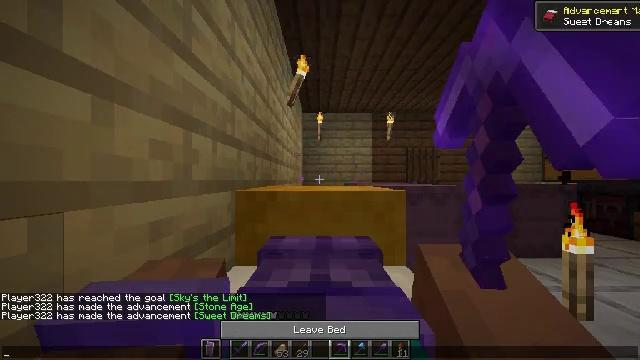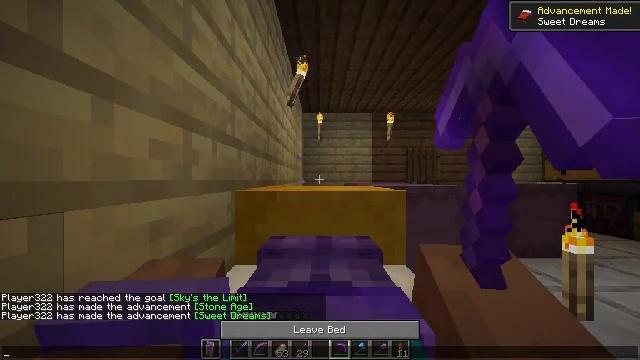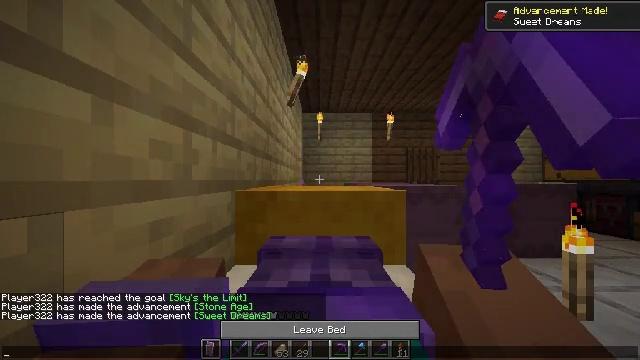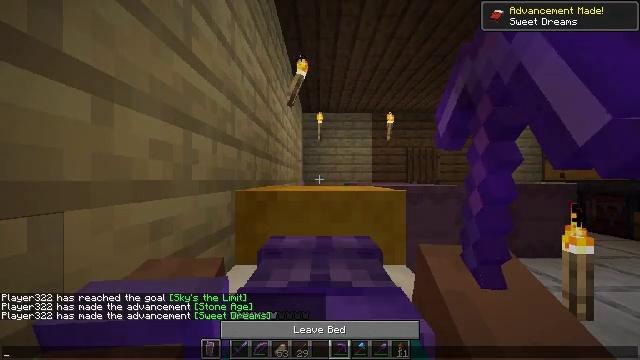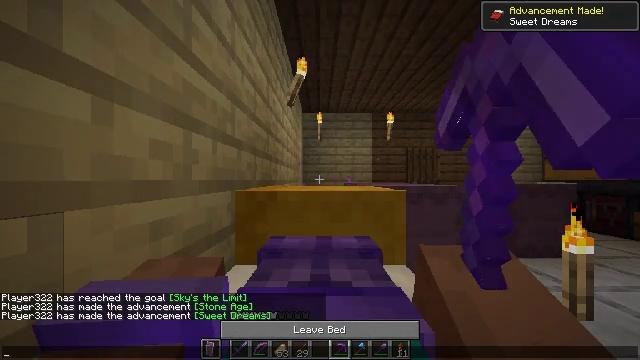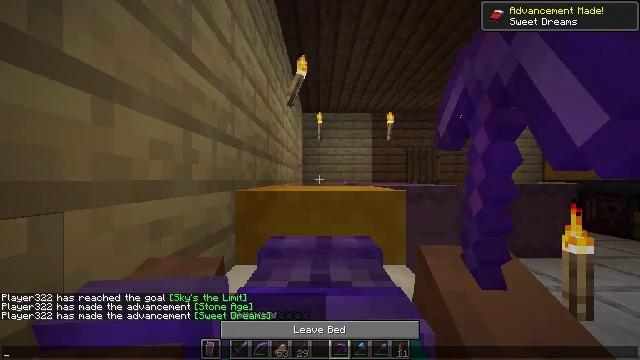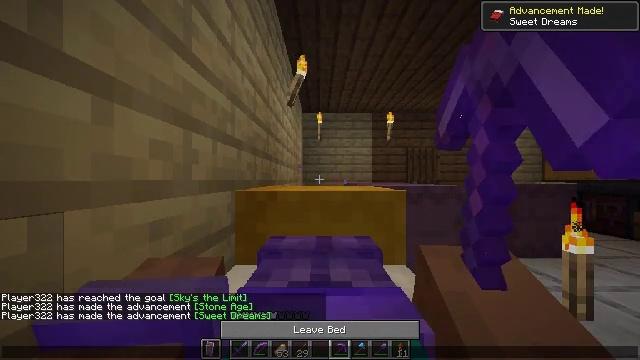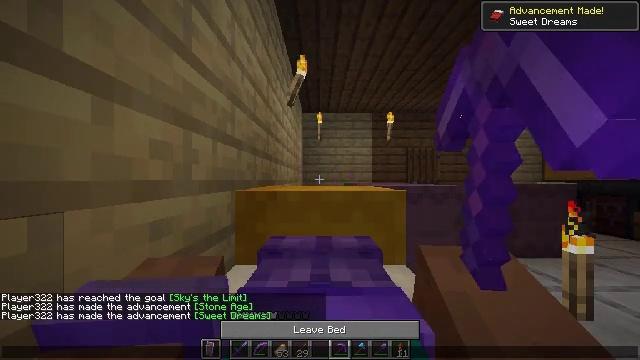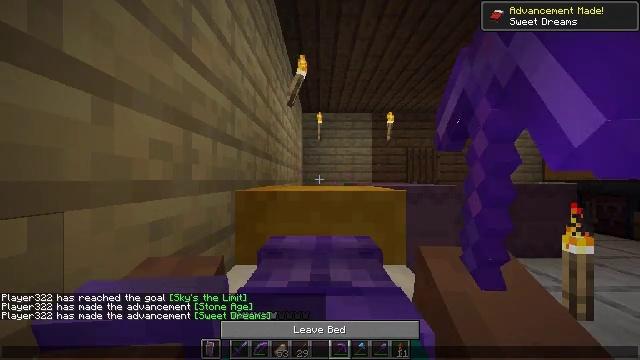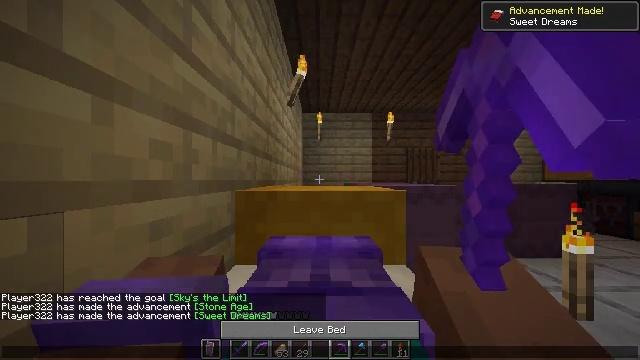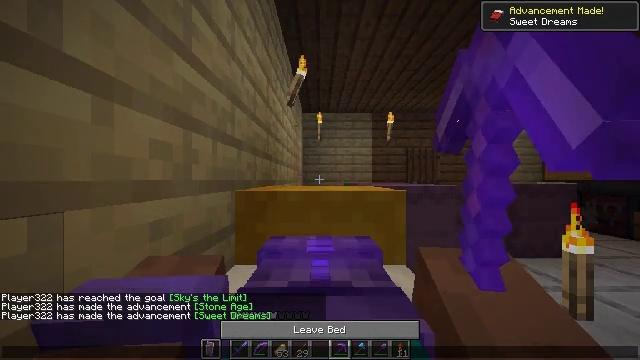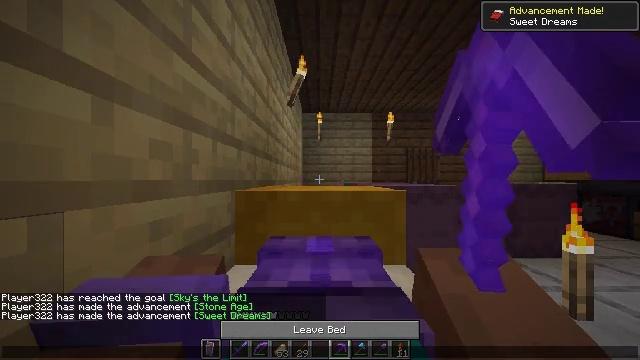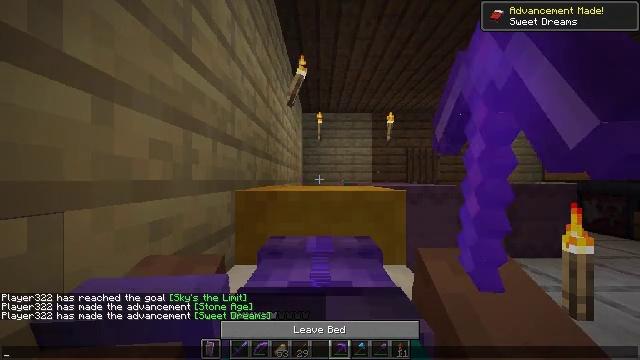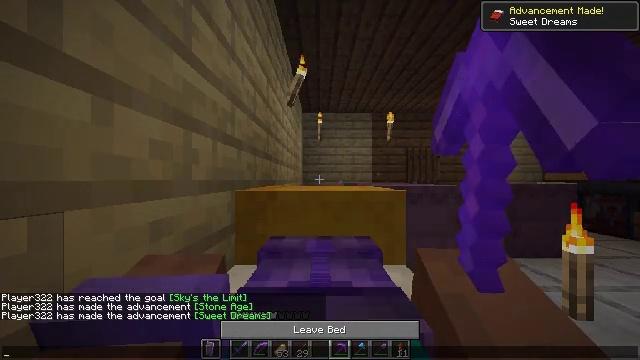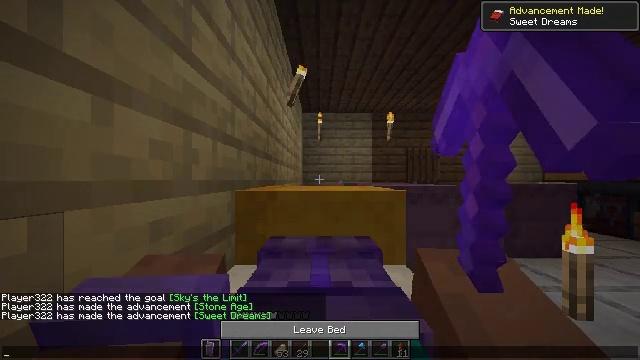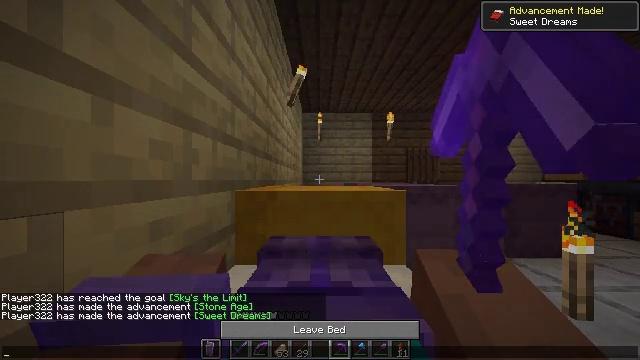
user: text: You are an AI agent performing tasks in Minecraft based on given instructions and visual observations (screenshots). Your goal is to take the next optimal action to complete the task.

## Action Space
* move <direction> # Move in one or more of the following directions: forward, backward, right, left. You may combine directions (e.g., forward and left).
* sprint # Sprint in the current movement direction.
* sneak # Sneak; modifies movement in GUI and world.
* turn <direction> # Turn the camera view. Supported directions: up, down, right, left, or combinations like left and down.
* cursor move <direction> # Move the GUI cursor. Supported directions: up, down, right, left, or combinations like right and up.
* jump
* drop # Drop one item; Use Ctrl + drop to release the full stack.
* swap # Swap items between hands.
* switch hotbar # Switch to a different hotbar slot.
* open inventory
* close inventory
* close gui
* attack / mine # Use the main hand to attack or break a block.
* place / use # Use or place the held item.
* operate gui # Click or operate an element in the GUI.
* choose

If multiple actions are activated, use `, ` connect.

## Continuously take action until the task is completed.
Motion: motion action
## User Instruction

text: Open the furnace and smelt netherrack to get nether brick.
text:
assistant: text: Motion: no_op
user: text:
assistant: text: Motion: no_op
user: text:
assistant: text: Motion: no_op
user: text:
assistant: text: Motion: no_op
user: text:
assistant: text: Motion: no_op
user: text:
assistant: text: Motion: no_op
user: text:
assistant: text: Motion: no_op
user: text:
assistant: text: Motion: no_op
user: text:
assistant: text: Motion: no_op
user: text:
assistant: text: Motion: no_op
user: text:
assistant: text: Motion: no_op
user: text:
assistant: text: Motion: no_op
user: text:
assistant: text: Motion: no_op
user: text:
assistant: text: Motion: no_op
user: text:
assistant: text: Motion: no_op
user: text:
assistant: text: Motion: no_op
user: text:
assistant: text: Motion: no_op
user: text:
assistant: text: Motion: no_op
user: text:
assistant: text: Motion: no_op
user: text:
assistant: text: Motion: no_op
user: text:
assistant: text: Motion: no_op
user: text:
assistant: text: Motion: no_op
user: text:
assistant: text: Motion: no_op
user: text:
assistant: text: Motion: no_op
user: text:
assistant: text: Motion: no_op
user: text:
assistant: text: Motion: no_op
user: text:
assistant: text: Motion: no_op
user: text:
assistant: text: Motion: no_op
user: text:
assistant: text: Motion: no_op
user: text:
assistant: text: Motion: no_op